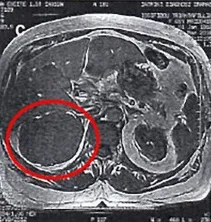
An abdominal MRI scan was performed, and it showed the right adrenal gland lesion. It also showed a clear distinction between the lesion and adjacent structures, without any infiltration to the inferior vena cava, or presence of pathological lymph nodes, nor were there any pathological lesions or enhancement in the liver.a transverse T1 view.
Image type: radiology (mri)